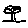
Label: tree